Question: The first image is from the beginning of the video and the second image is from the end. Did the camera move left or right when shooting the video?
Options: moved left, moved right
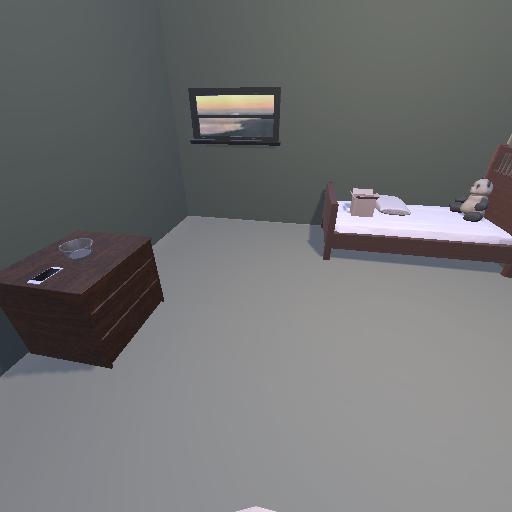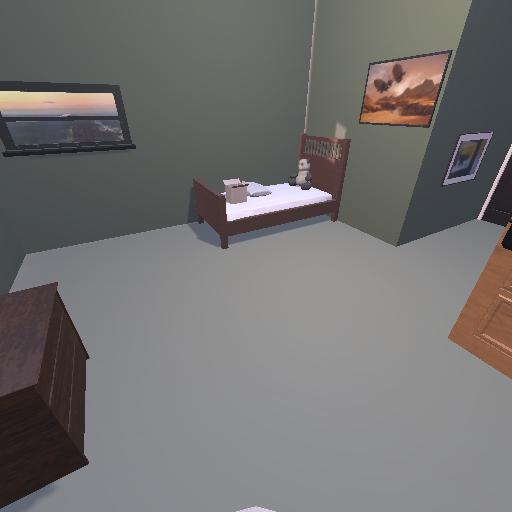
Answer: moved left